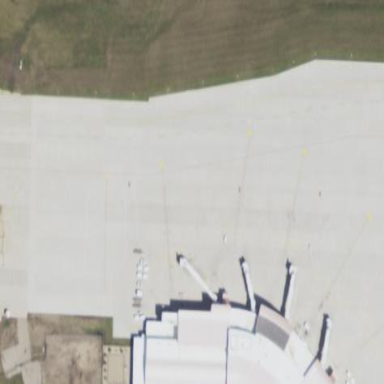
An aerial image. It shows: Apron at the airport.